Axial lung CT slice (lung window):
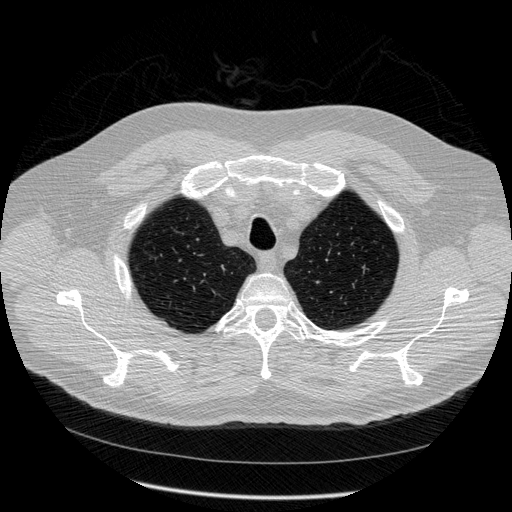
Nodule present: no